Field crop: maize
Growth stage: 1
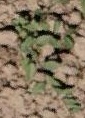
Species: convolvulus